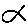
Label: fish